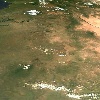
Label: land